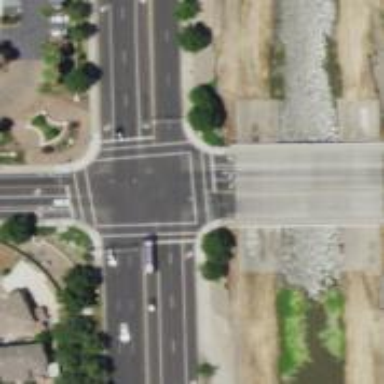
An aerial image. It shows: Asphalt footway with crossing.